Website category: book
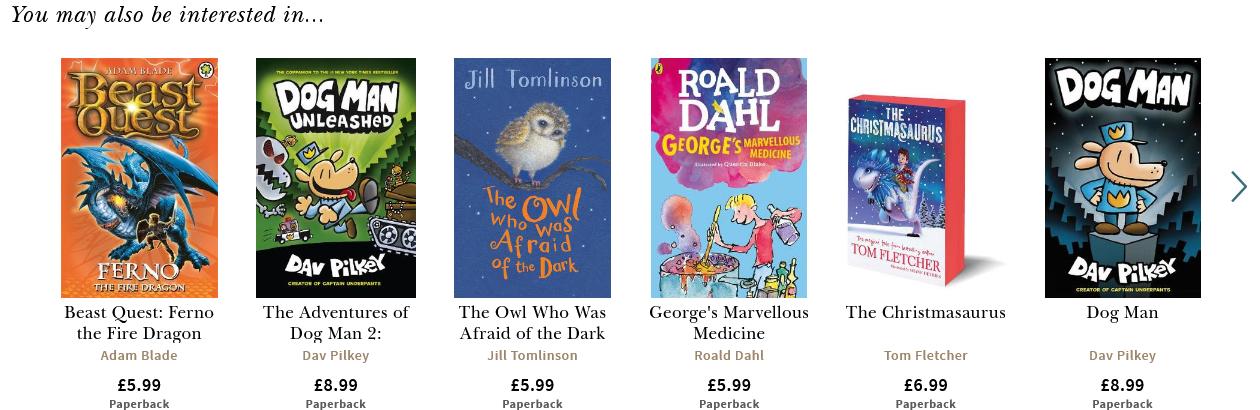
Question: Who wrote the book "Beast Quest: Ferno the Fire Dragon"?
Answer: Adam Blade

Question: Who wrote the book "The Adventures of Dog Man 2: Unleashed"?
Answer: Dav Pilkey

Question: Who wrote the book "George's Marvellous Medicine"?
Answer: Roald Dahl

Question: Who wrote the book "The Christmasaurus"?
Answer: Tom Fletcher

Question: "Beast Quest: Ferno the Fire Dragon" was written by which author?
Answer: Adam Blade

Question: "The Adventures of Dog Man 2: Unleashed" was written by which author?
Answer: Dav Pilkey

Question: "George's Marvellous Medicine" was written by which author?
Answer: Roald Dahl

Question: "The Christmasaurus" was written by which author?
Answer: Tom Fletcher

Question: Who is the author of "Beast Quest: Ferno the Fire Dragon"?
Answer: Adam Blade

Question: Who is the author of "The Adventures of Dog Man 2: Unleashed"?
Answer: Dav Pilkey

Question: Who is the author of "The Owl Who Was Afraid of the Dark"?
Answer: Jill Tomlinson

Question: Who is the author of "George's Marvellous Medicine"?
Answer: Roald Dahl

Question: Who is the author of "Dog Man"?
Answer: Dav Pilkey

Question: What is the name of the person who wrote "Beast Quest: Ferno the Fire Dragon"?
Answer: Adam Blade

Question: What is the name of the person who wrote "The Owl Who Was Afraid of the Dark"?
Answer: Jill Tomlinson

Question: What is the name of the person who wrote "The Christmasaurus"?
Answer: Tom Fletcher

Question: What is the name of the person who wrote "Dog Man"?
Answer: Dav Pilkey

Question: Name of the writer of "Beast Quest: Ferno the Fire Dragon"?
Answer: Adam Blade

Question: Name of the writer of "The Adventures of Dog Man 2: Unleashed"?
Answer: Dav Pilkey

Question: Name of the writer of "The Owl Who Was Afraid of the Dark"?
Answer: Jill Tomlinson

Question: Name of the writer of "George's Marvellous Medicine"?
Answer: Roald Dahl

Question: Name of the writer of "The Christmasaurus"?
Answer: Tom Fletcher

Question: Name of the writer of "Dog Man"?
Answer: Dav Pilkey

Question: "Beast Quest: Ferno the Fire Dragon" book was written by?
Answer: Adam Blade

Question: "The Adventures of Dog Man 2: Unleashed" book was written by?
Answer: Dav Pilkey

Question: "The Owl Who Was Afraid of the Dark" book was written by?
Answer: Jill Tomlinson

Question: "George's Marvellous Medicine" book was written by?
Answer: Roald Dahl

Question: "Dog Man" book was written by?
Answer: Dav Pilkey

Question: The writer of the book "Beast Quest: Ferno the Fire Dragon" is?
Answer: Adam Blade

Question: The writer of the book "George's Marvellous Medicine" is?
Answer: Roald Dahl

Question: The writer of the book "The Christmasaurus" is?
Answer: Tom Fletcher

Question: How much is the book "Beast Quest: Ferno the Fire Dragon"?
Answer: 5.99

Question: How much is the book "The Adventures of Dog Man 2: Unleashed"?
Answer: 8.99

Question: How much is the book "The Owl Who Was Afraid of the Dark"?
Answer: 5.99

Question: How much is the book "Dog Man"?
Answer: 8.99

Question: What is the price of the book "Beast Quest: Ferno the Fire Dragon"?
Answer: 5.99

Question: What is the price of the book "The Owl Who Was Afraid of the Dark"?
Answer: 5.99

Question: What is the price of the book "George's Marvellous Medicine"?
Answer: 5.99

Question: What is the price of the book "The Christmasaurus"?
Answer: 6.99

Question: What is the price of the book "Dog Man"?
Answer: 8.99

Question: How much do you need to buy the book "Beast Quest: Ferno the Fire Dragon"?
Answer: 5.99

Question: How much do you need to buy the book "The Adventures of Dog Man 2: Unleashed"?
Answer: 8.99

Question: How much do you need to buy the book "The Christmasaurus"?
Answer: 6.99

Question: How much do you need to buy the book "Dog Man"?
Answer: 8.99

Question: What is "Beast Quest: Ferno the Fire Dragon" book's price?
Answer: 5.99

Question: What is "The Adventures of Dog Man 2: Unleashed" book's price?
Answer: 8.99

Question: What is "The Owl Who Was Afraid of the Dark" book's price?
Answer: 5.99

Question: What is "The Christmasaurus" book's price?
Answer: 6.99

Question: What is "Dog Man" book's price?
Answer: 8.99

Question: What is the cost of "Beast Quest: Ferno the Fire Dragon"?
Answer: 5.99

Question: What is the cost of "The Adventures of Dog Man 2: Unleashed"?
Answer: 8.99

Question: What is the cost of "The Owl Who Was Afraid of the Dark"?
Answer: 5.99

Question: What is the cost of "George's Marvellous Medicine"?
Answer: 5.99

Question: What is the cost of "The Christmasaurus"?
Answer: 6.99

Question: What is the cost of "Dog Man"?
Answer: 8.99

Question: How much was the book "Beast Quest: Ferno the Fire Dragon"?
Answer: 5.99

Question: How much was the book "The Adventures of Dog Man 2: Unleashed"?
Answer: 8.99

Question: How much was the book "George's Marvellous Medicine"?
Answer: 5.99

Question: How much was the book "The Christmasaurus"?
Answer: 6.99

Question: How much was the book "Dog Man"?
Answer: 8.99

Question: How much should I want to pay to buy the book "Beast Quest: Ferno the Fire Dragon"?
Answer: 5.99

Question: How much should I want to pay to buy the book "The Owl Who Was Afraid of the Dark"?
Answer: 5.99

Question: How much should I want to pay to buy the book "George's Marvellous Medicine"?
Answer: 5.99

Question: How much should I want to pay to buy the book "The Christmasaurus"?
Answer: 6.99